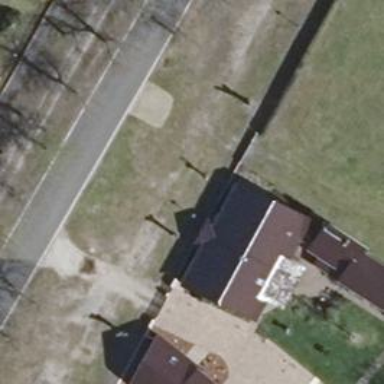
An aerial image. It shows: Gabled house with red roof oriented along its structure.